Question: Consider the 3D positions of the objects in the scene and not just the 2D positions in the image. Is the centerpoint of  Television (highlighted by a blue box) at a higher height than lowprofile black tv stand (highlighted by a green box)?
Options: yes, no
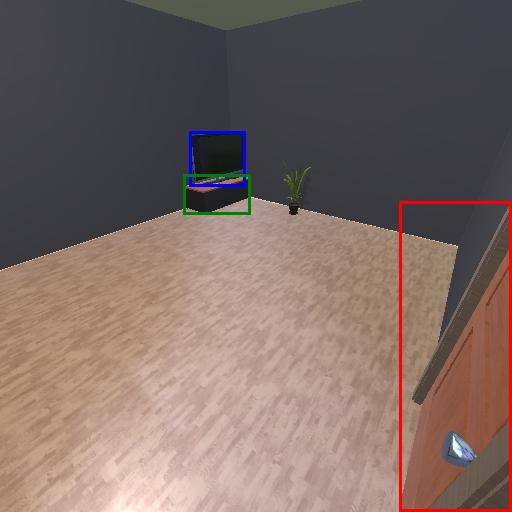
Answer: yes